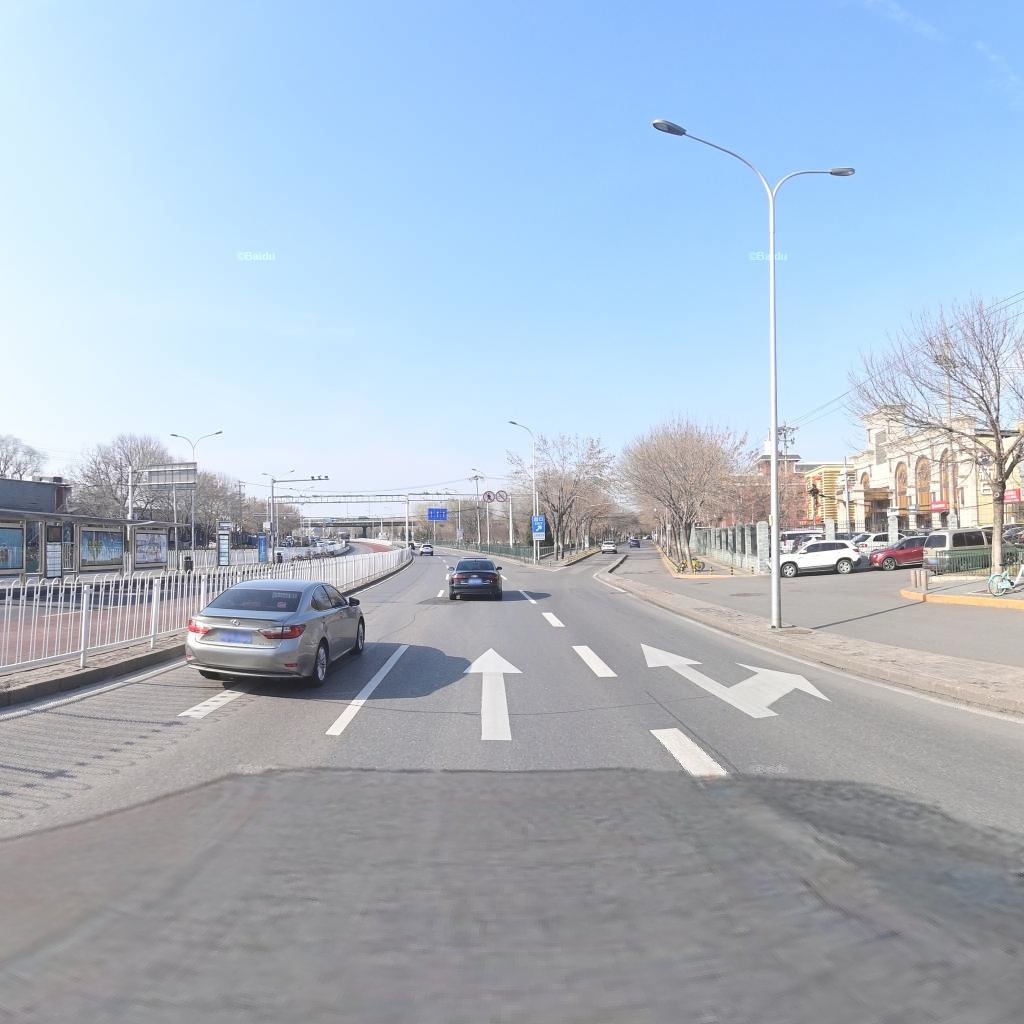
Region: Haidian
Road damage annotations: transverse patch, longitudinal patch, longitudinal patch